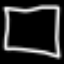
Label: square